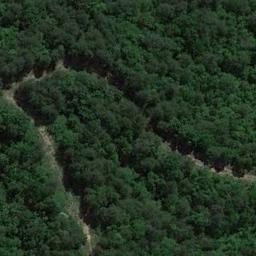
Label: forest